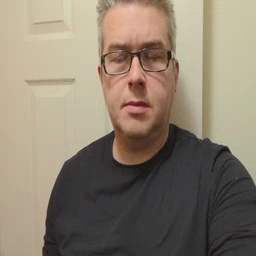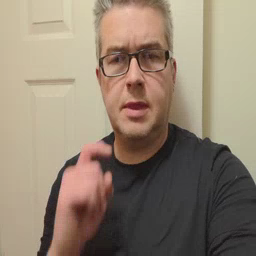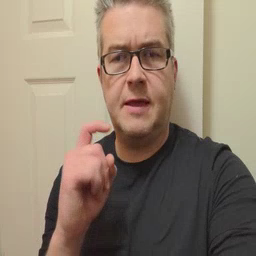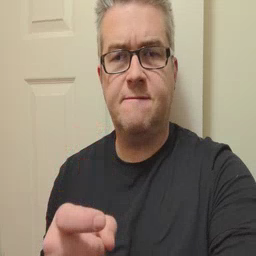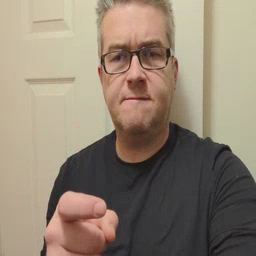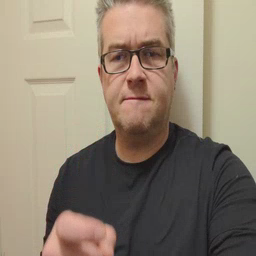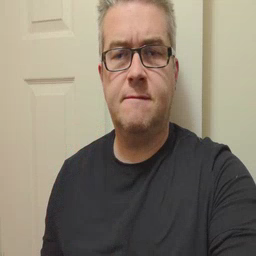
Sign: gift